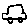
Label: car